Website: macys
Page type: gifting
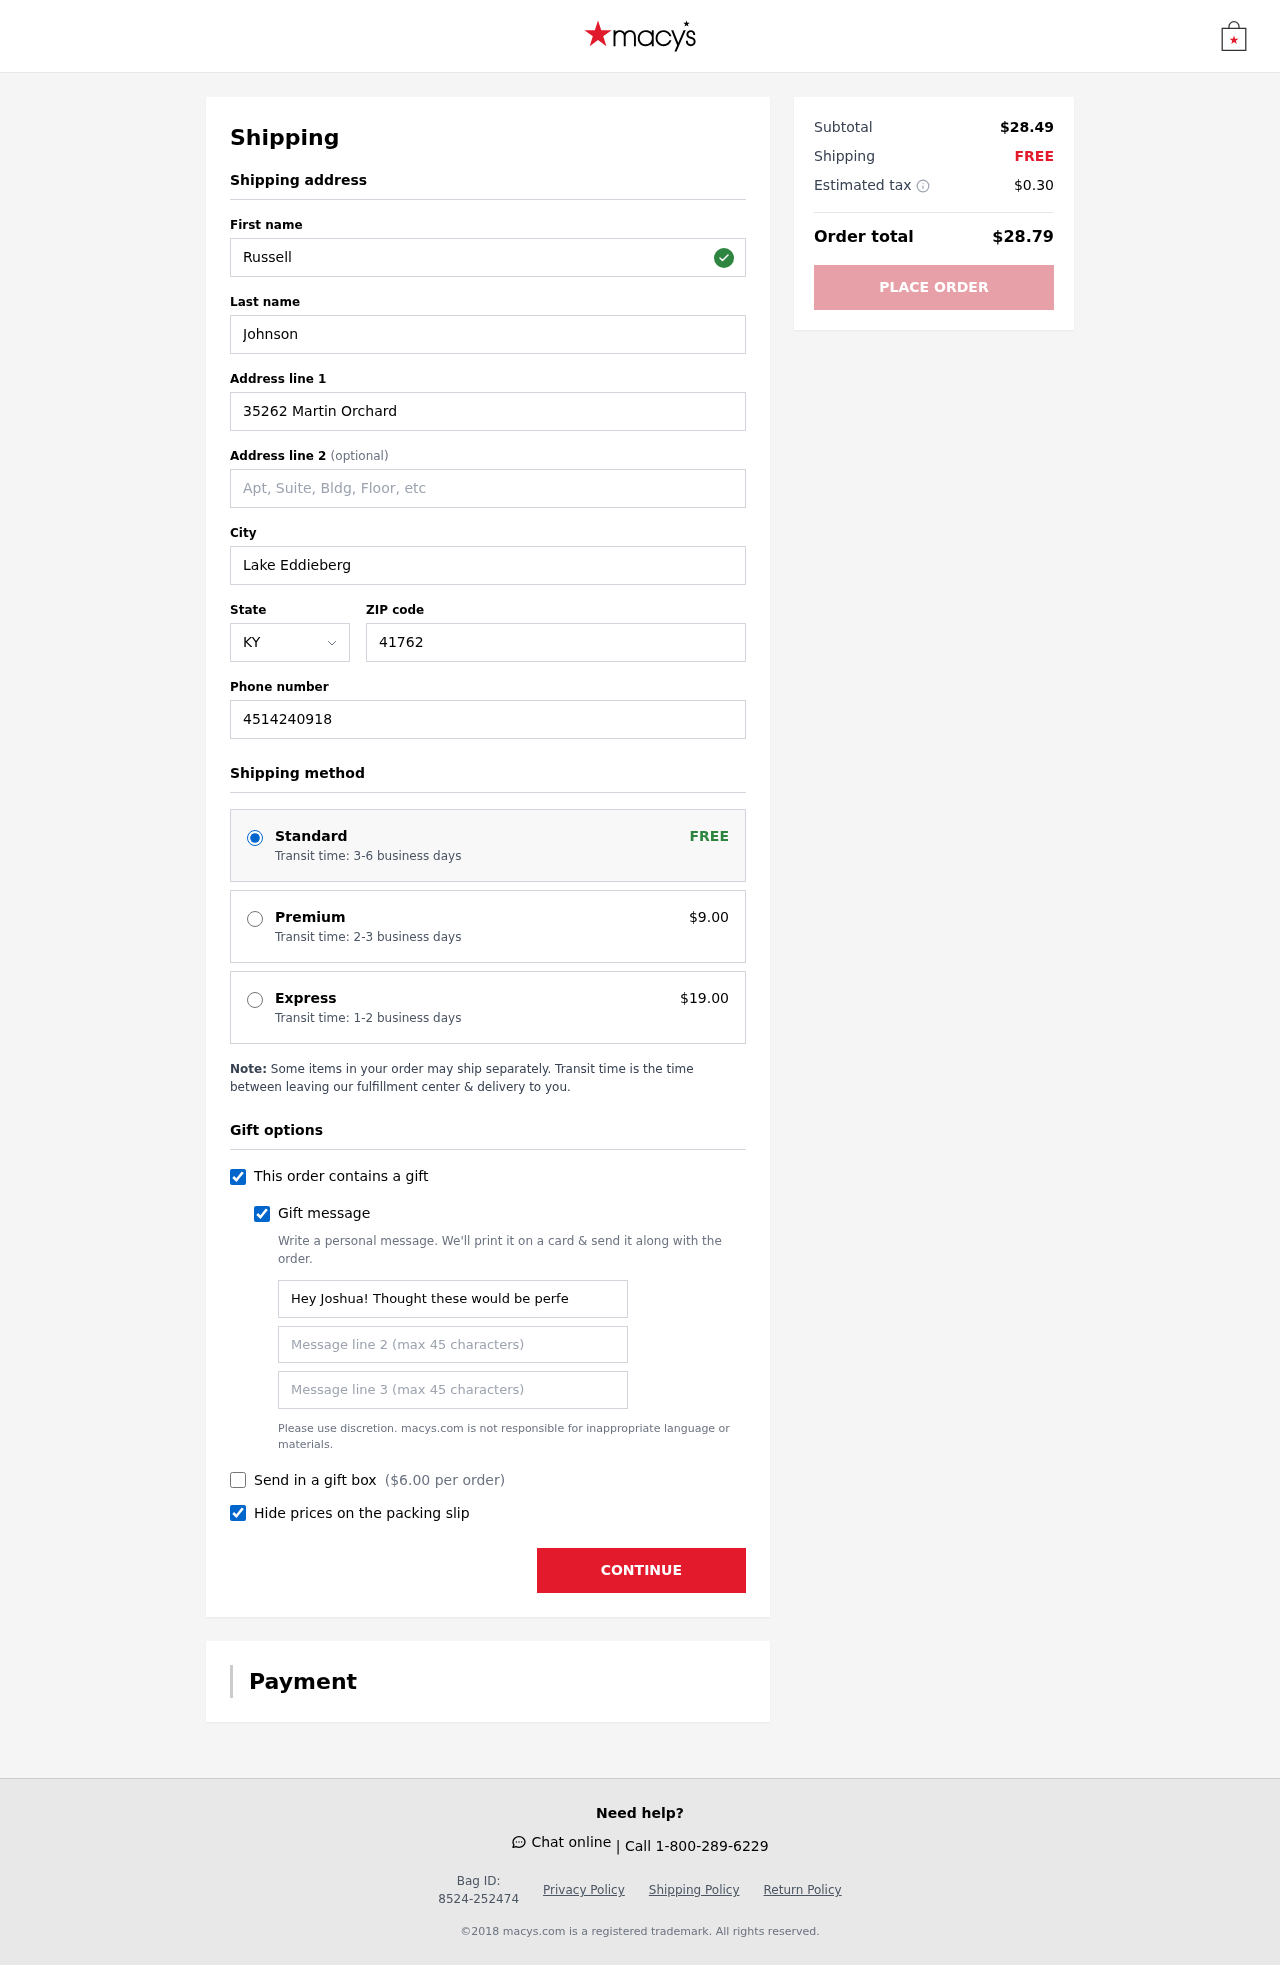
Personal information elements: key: PII_STATE_ABBR
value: KY
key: PII_FIRSTNAME
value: Russell
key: PII_LASTNAME
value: Johnson
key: PII_STREET
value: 35262 Martin Orchard
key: PII_CITY
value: Lake Eddieberg
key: PII_POSTCODE
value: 41762
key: PII_PHONE
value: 4514240918
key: PII_GIFT_MESSAGE
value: Hey Joshua! Thought these would be perfect for those late-night baking sessions we always talk about. Can't wait to see what delicious treats you whip up! Russell
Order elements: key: ORDER_SHIPPING_STANDARD
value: Transit time: 3-6 business days
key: ORDER_SHIPPING_PREMIUM
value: Transit time: 2-3 business days
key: ORDER_SHIPPING_PREMIUM_PRICE
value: $9.00
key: ORDER_SHIPPING_EXPRESS
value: Transit time: 1-2 business days
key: ORDER_SHIPPING_EXPRESS_PRICE
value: $19.00
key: ORDER_GIFT_BOX_PRICE
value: $6.00
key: ORDER_SUBTOTAL
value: $28.49
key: ORDER_SHIPPING_COST
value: FREE
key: ORDER_TAX
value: $0.30
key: ORDER_TOTAL
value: $28.79